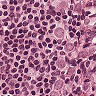
Metastatic tissue present: yes